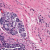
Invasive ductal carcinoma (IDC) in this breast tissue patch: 0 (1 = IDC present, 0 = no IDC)